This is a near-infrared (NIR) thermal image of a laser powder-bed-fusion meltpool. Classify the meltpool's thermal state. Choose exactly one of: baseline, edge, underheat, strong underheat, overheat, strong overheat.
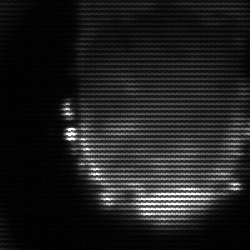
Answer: baseline